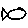
Label: fish